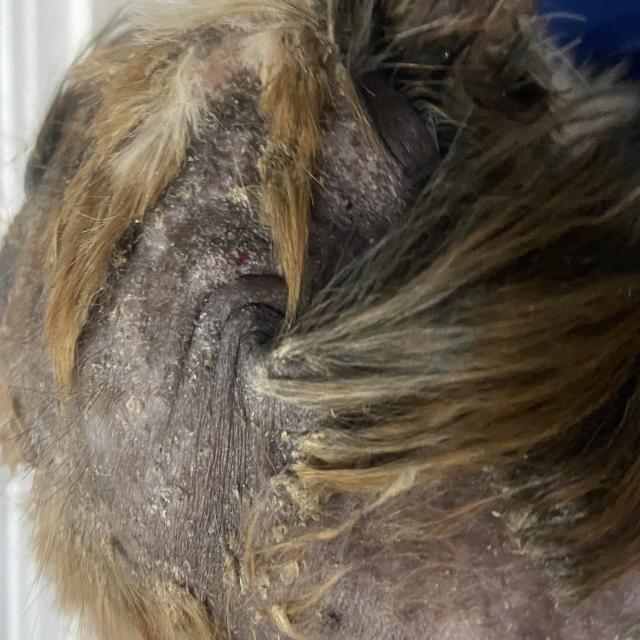
Canine demodicosis (Demodex mange) — caused by Demodex canis mites. Presents with alopecia, follicular papules, pustules, and comedones. Often localized on face and forelimbs.